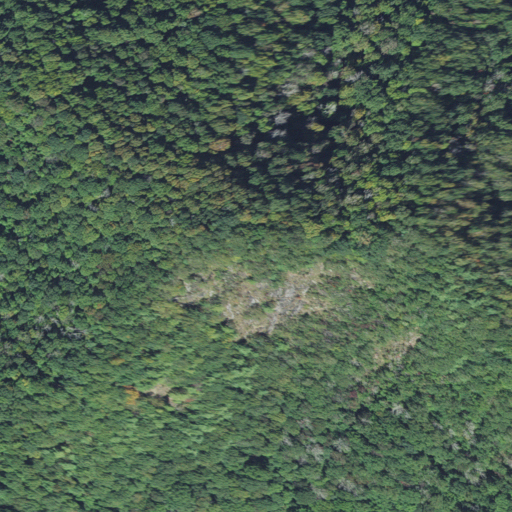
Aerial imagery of mountain in North Carolina named Anglin Knob containing deciduous forest and mixed forest